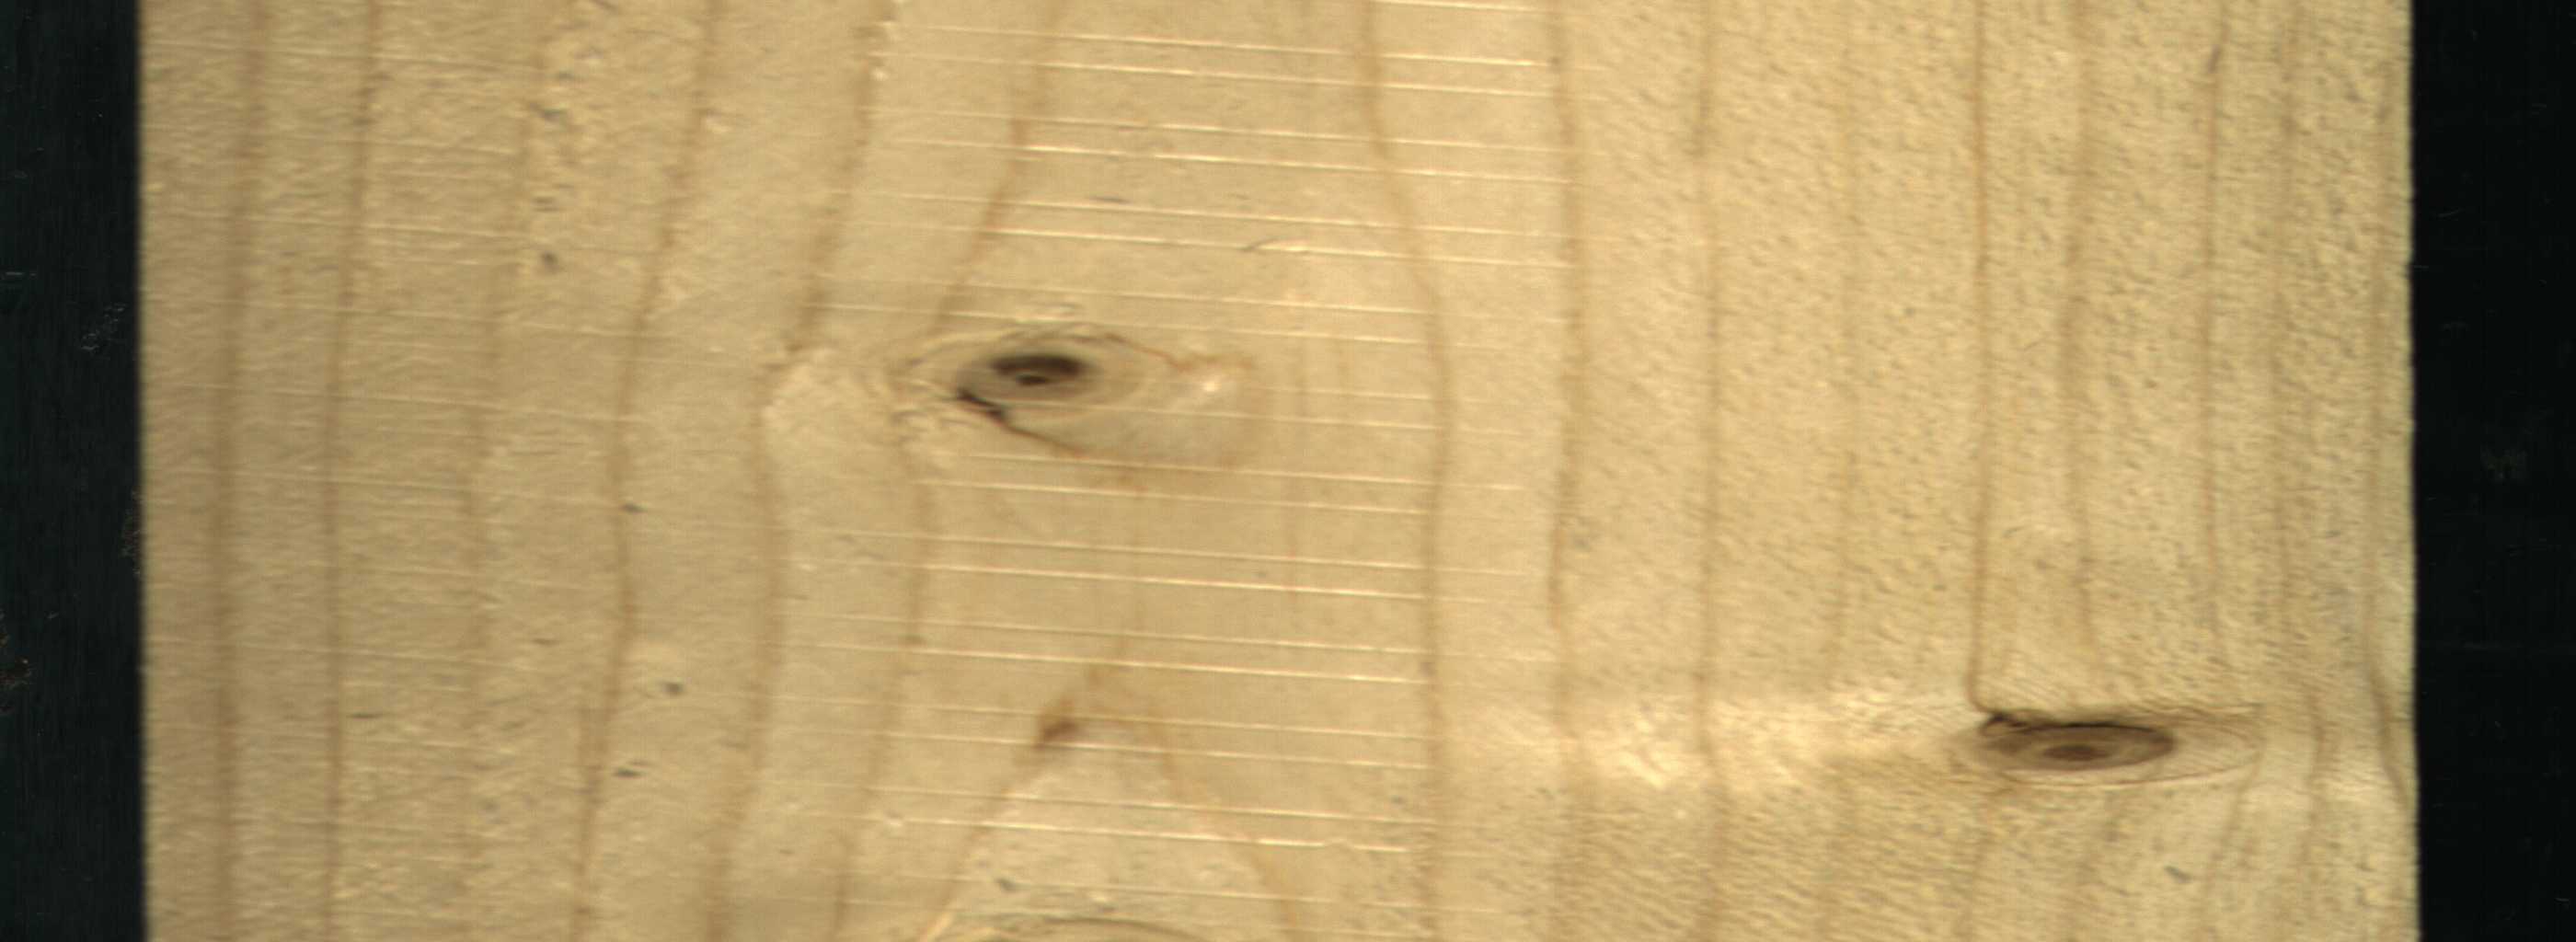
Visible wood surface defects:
Live_Knot
Live_Knot